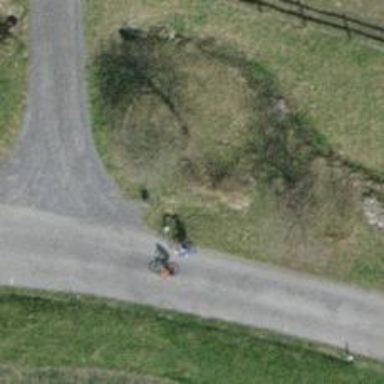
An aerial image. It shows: Culvert tunnel.